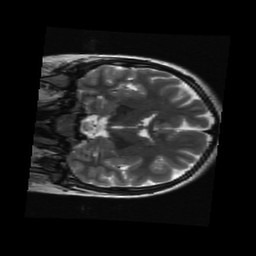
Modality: T2w
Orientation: coronal
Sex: female
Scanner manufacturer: ge
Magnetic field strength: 3 T
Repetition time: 5 s
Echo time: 0.101 s